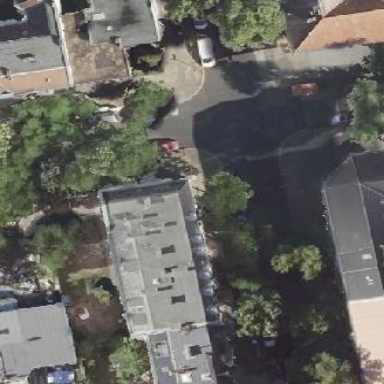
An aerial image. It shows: Gabled roof adorns the apartments building.